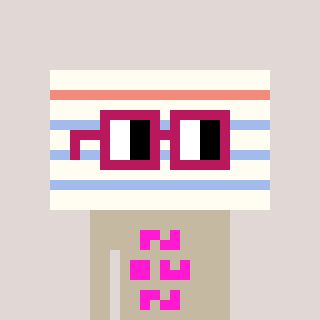
a pixel art character with square dark red glasses, a empty notebook page-shaped head and a bege-colored body on a warm background